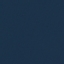
Land use / land cover class: SeaLake